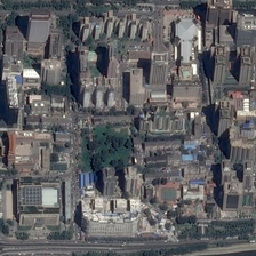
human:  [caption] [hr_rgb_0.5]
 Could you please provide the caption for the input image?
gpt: The road between buildings is wide.

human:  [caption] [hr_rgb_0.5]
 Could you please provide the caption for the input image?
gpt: The road between the buildings is wide.

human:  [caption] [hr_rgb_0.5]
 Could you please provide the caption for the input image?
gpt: The road between the buildings is wide.

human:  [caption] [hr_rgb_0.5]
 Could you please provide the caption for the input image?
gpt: The road between the buildings is wide.

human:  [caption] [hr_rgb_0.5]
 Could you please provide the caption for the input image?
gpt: The road between the buildings is wide.